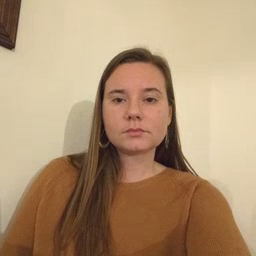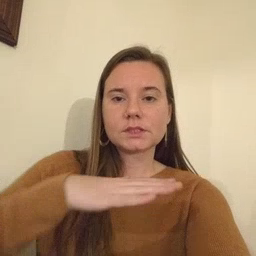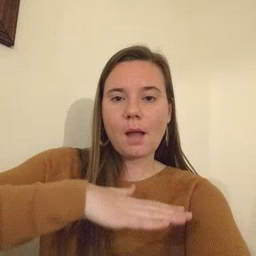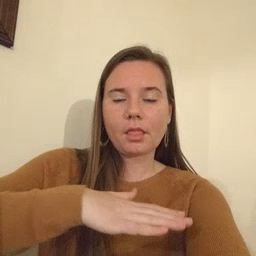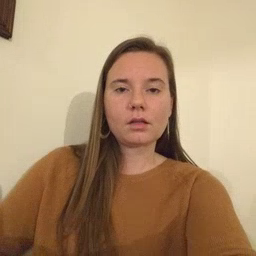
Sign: table